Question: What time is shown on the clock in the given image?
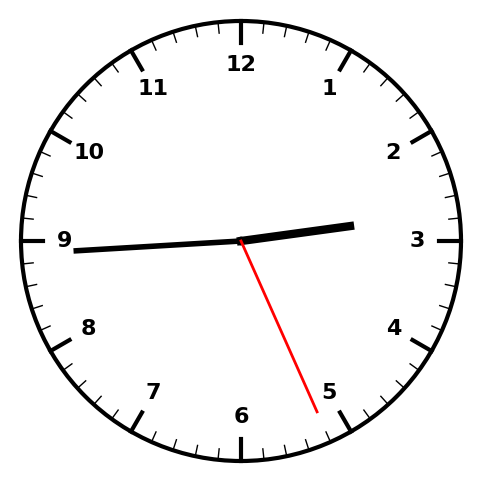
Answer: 02:44:26